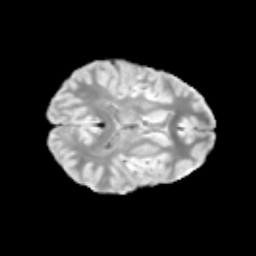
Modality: T2w
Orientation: axial
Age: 10
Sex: male
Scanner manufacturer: siemens
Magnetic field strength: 3 T
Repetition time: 3.8 s
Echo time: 0.07 s